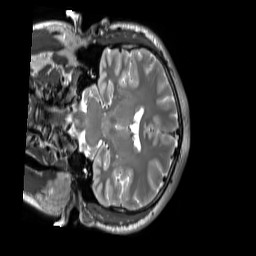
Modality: T2w
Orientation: coronal
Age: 26
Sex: male
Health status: ill
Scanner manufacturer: siemens
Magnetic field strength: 3 T
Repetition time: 2.8 s
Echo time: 0.326 s